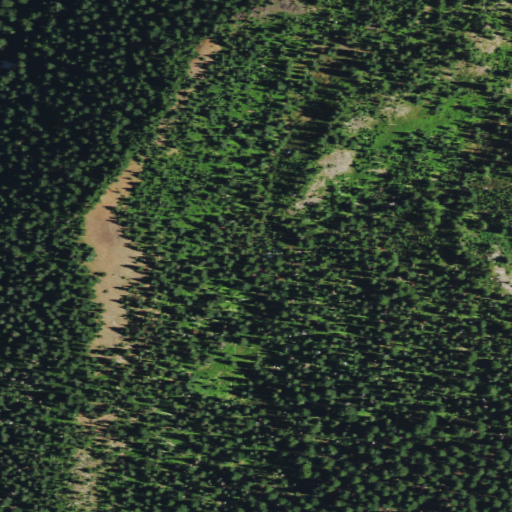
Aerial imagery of mountain in Washington named Gifford Peak containing only evergreen forest